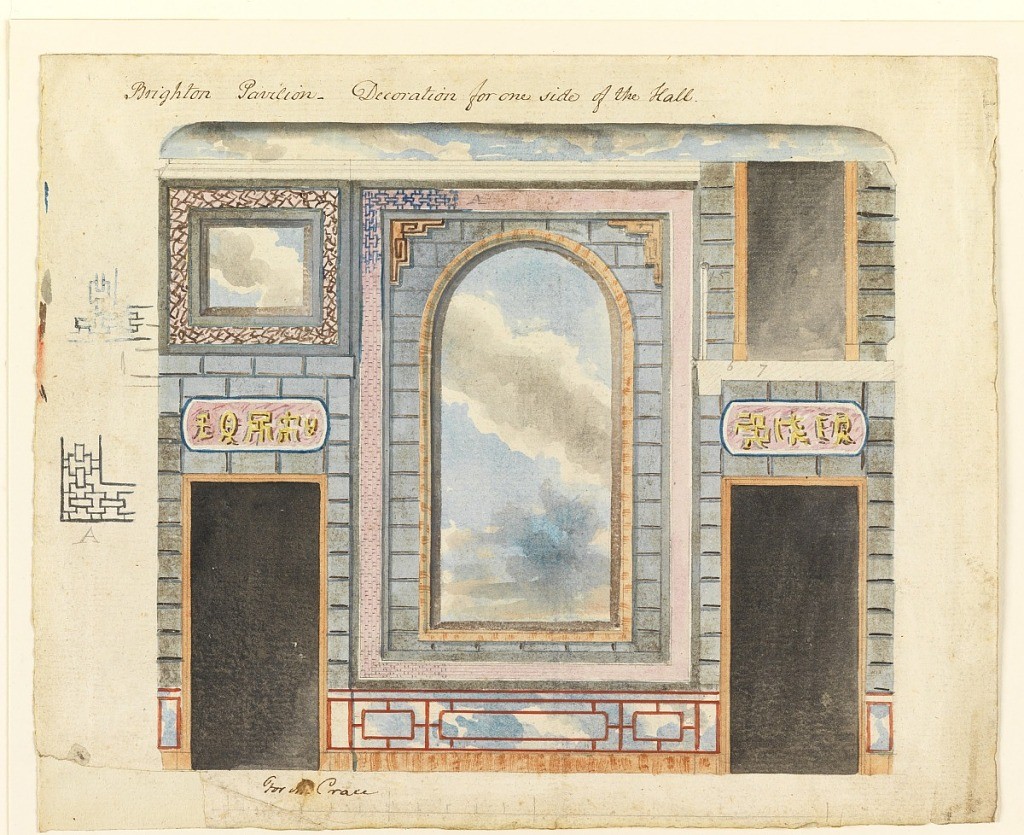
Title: Entrance Hall, North Wall, Royal Pavilion, Brighton
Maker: Frederick Crace, English, 1779–1859
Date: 1802 or earlier
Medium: Brush and watercolor, pen and black ink, graphite on white wove paper
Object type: Drawing
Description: Elevation of a wall, with doorways flanking a large central painted decoration consisting of a cloudy sky, enclosed in a frame, and surrounded by painted representation of stonework and a border of lattice work design. Over the doorway, left, a tablet with Chinese characters, and above that a rectangular framed panel with painted sky.